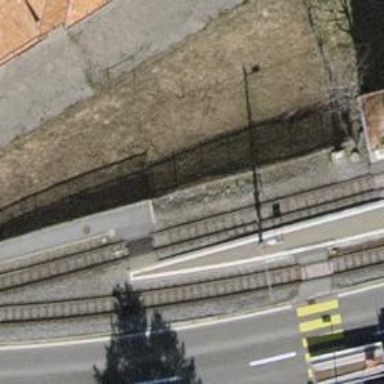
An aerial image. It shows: Railway crossing.